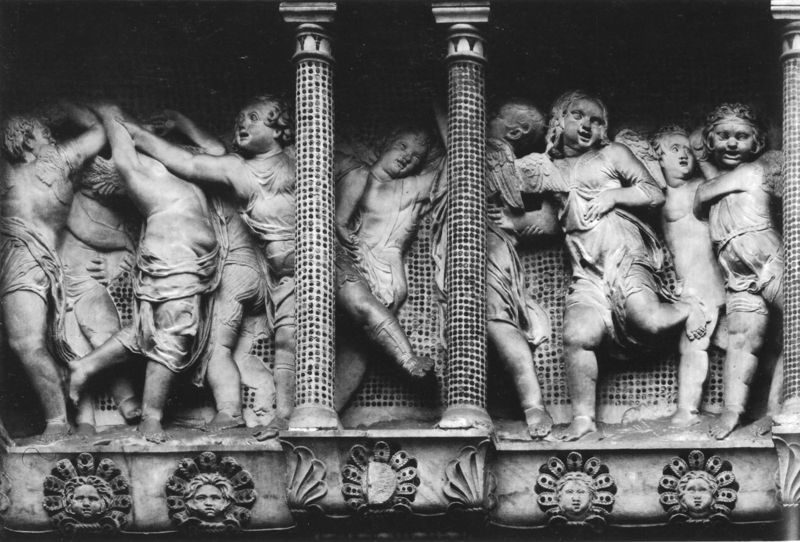
Titel: Cantoria
Künstler: Donatello
Institution: Florenz, Museo dell´Opera del Duomo
Schlagwörter: flügel, gruppe, nackt, weiß, menschen, bewegung, blumen, grau, köpfe, schwarz, säulen, blüten, tuch, fest, muster, tanz, gesichter, stein, sonne, gewand, tanzen, locken, kinder, engel, skulptur, relief, laufen, figuren, spielen, bauch, halbnackt, freude, foto, punkte, lachen, spiel, barfuss, babys, jungs, schwarzweiß, mosaik, rom, fries, sims, antik, fröhlich, muscheln, reigen, putten, rosetten, sonnen, schar, palmetten, drall, egel, tanzend, säulen szene kinder, fest tanz, gesichter#menschen, punktee